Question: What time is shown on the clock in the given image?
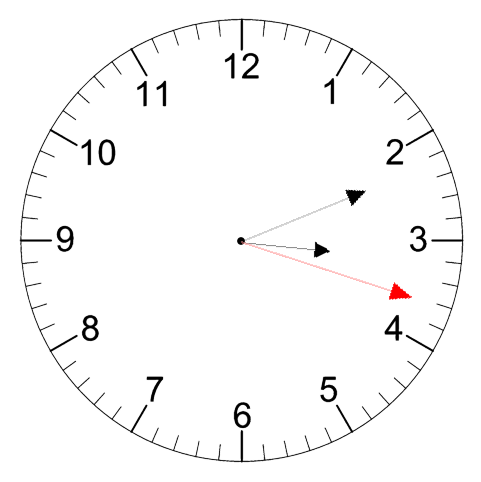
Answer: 03:11:18